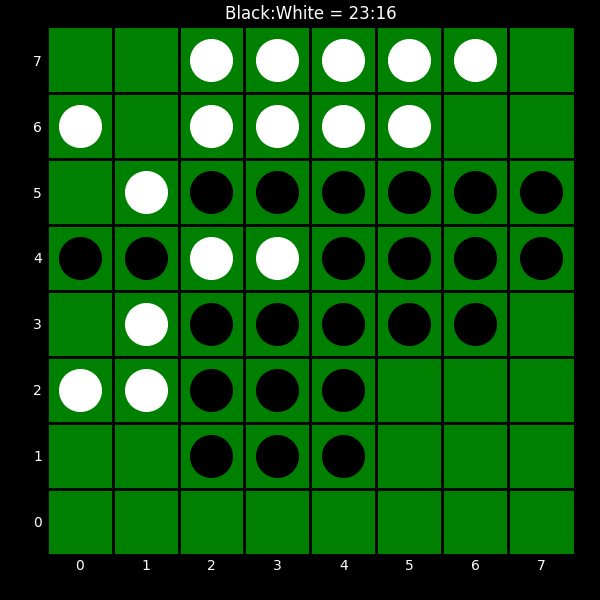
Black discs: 23
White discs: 16